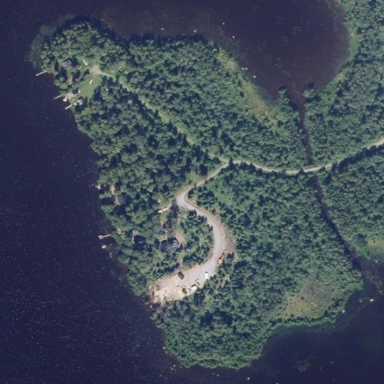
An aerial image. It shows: Islet surrounded by woodland.